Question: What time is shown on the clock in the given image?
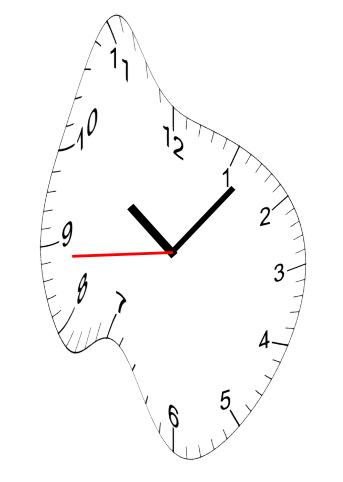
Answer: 10:06:44